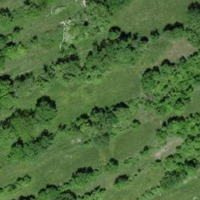
EUNIS habitat code: 52
Species observed at this site:
Lathyrus tuberosus